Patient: sex F, age 31
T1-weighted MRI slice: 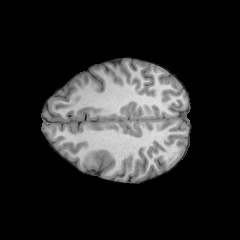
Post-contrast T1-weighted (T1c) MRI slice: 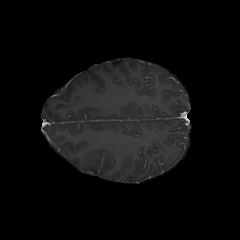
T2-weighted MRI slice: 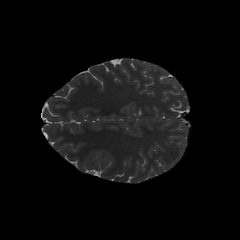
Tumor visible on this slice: no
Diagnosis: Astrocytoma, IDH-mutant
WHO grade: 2